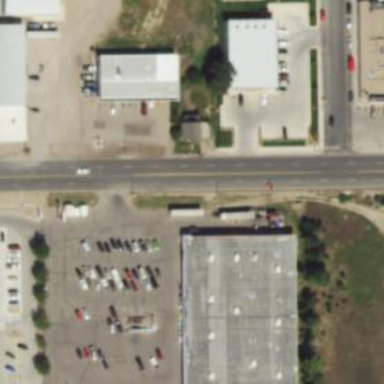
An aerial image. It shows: Retail building.